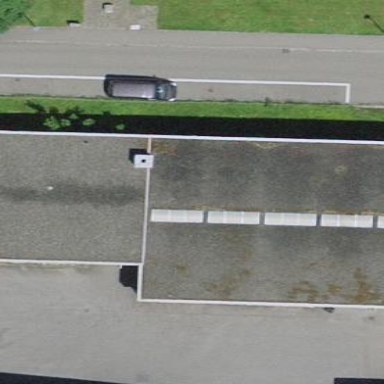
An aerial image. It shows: Building.